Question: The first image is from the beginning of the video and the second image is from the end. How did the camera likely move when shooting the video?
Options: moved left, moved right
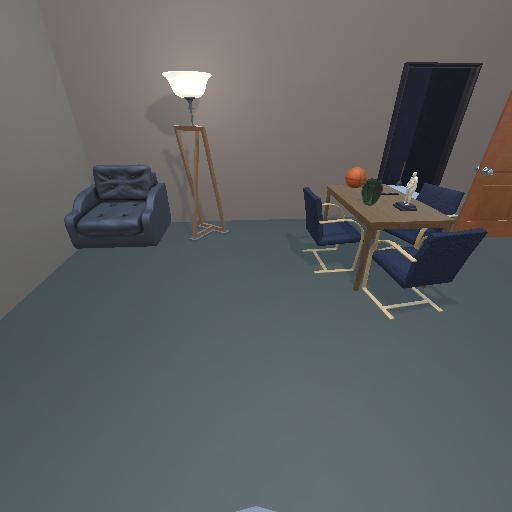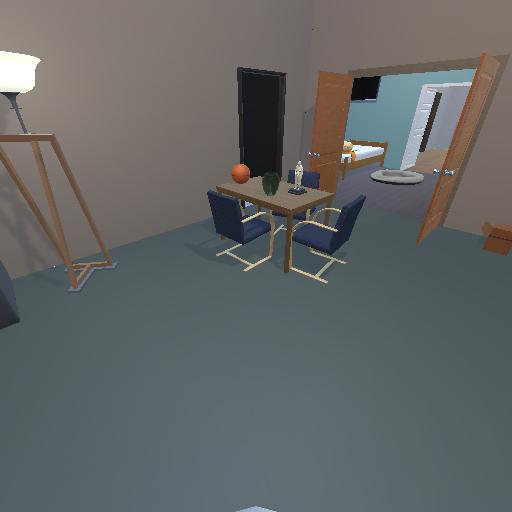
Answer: moved left